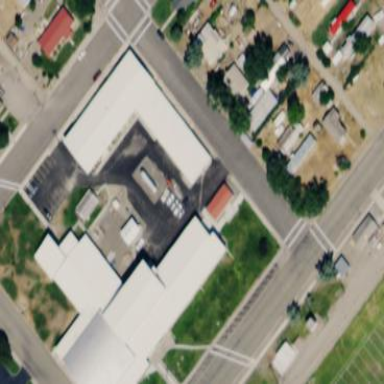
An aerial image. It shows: School building.